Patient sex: M
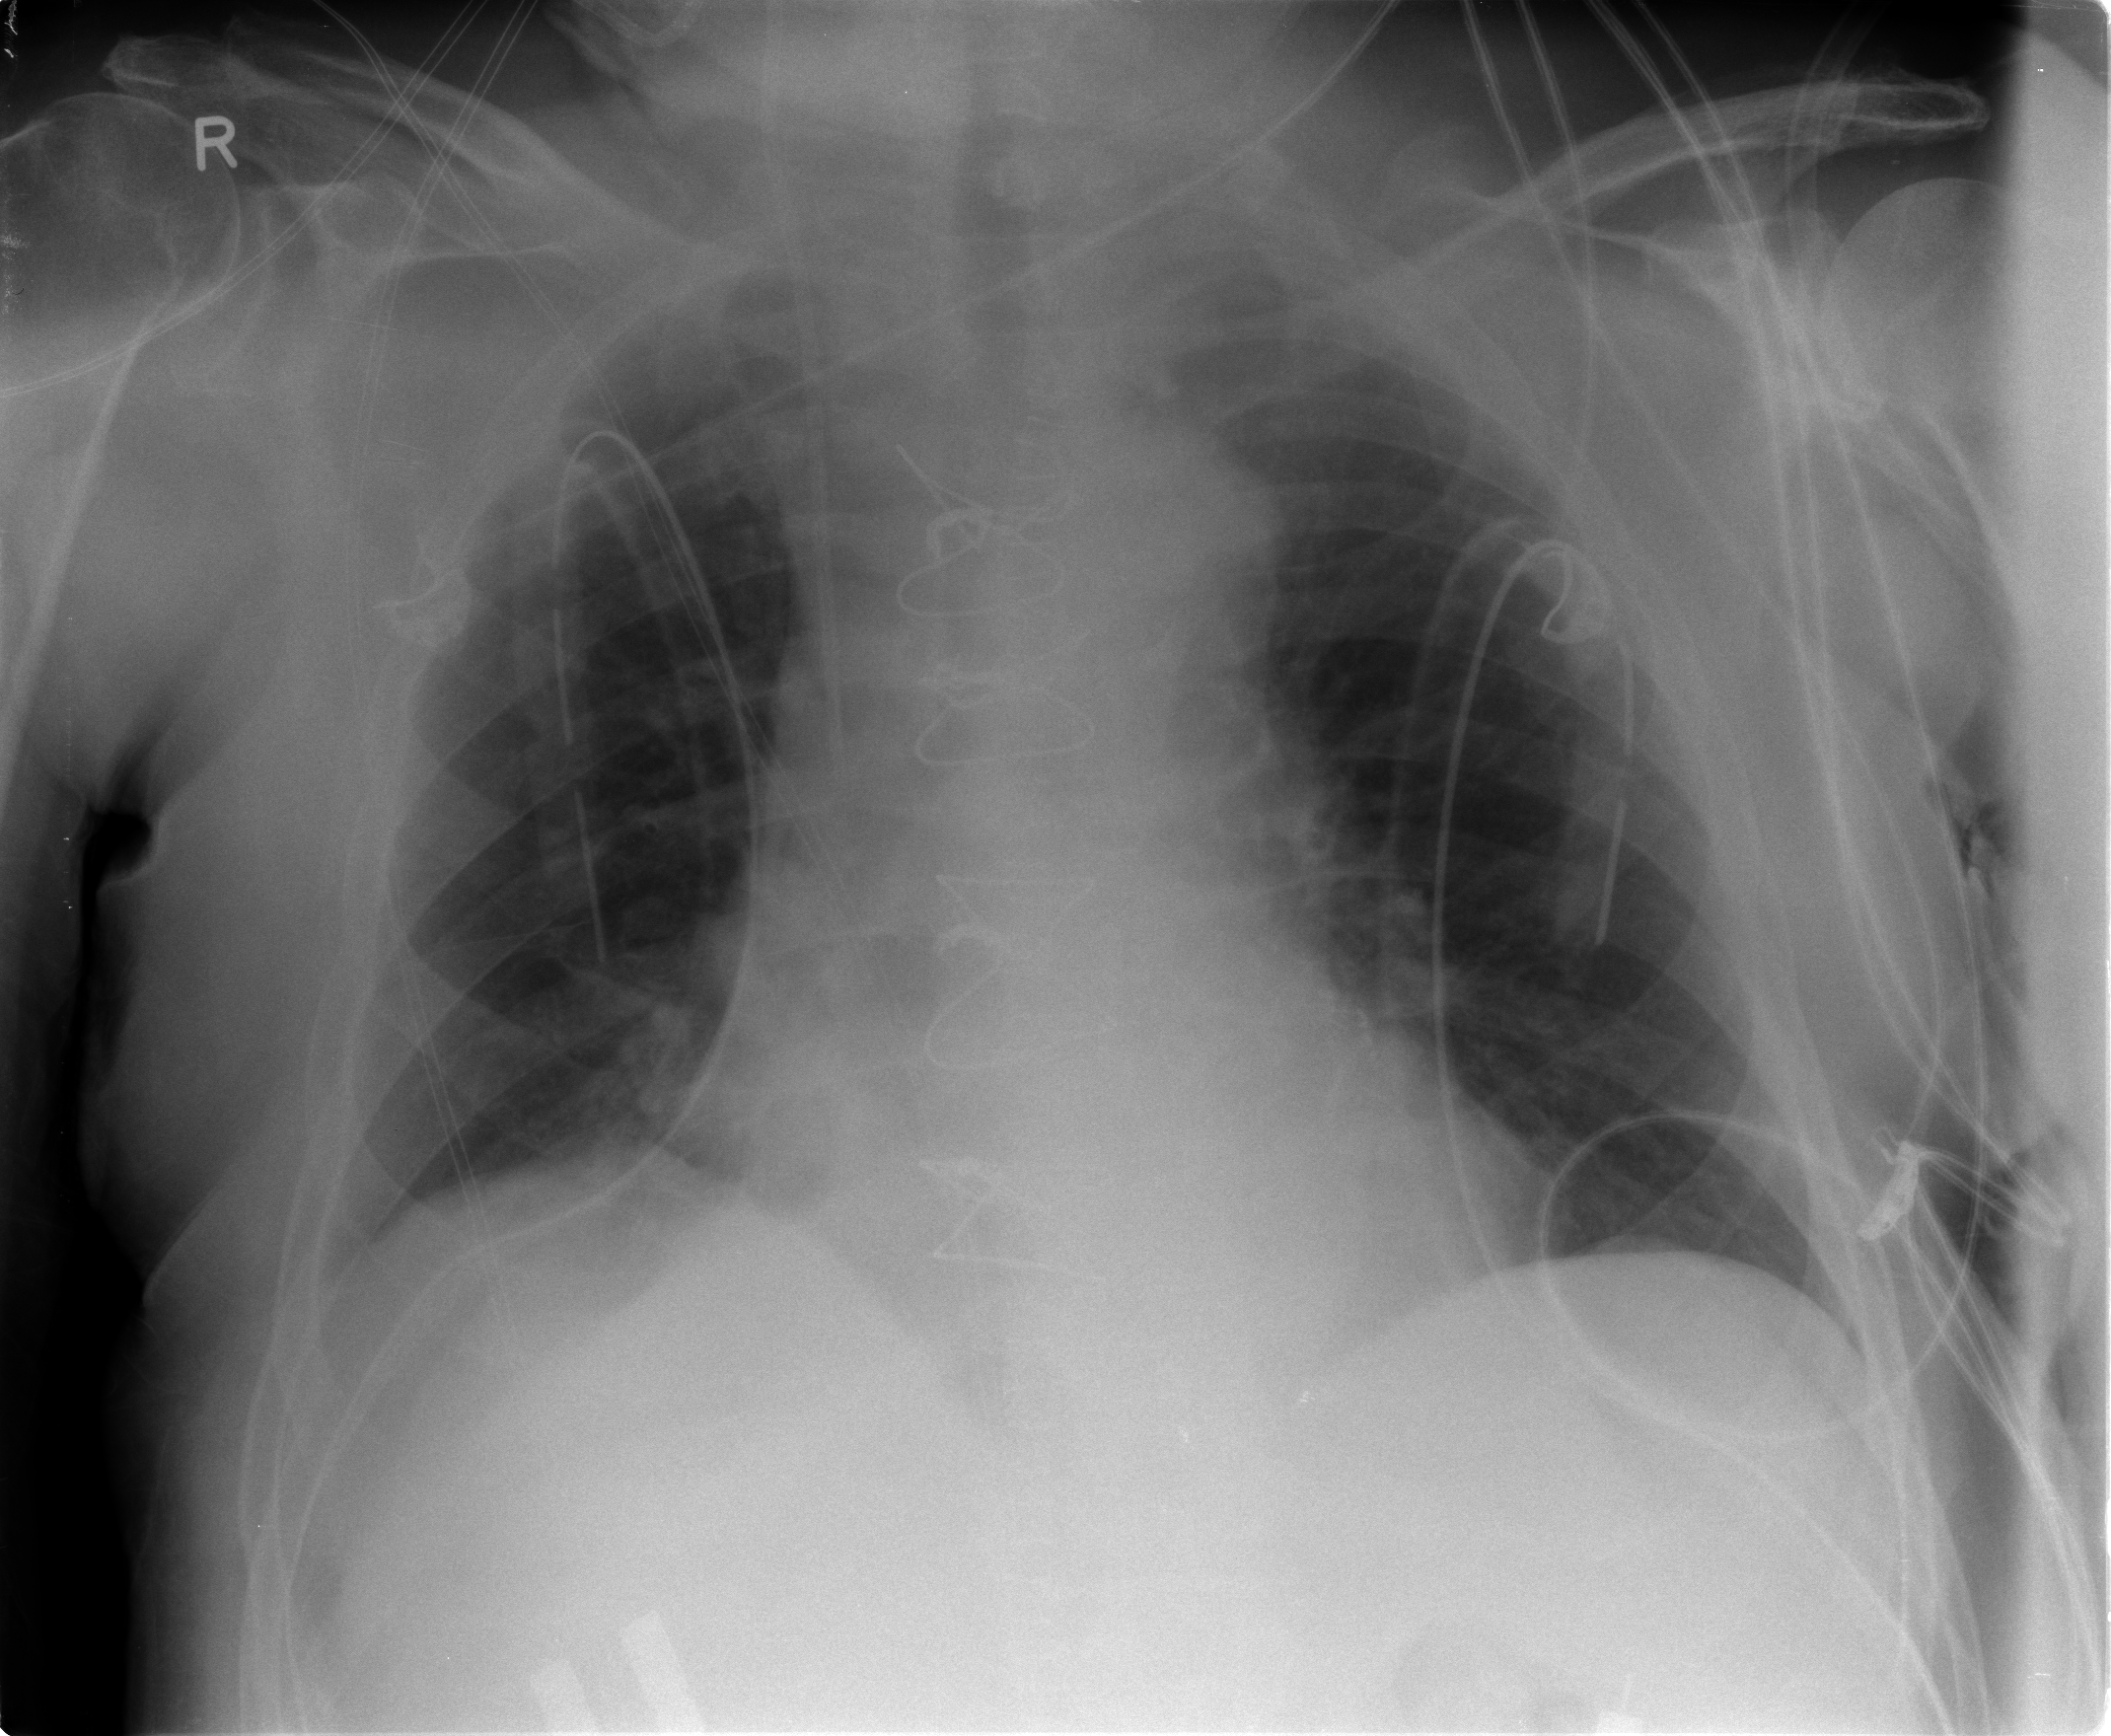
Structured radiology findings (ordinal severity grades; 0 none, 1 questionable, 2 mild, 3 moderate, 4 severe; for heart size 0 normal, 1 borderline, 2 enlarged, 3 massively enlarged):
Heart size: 0
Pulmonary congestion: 0
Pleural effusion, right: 0
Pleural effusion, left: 0
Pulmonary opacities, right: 0
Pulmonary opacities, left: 0
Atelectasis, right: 2
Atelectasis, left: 0